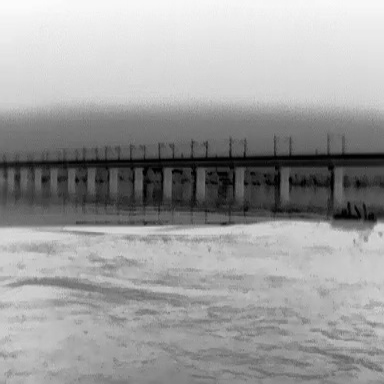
There is a canoe in the infrared image.